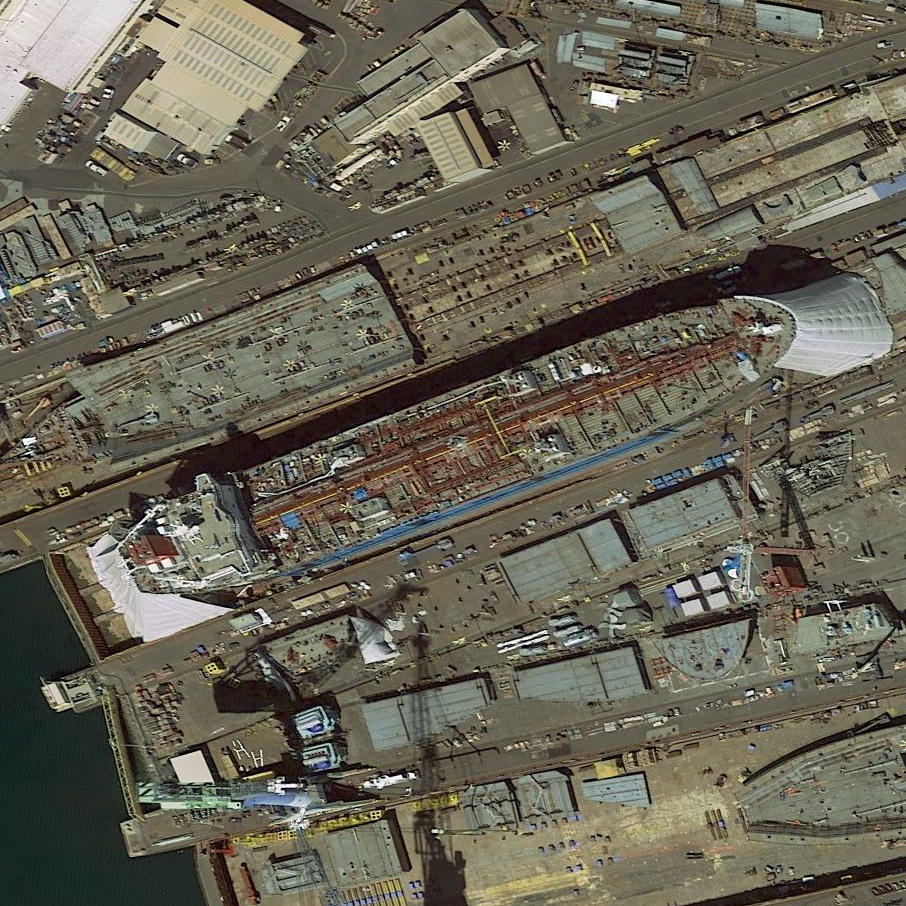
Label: civil